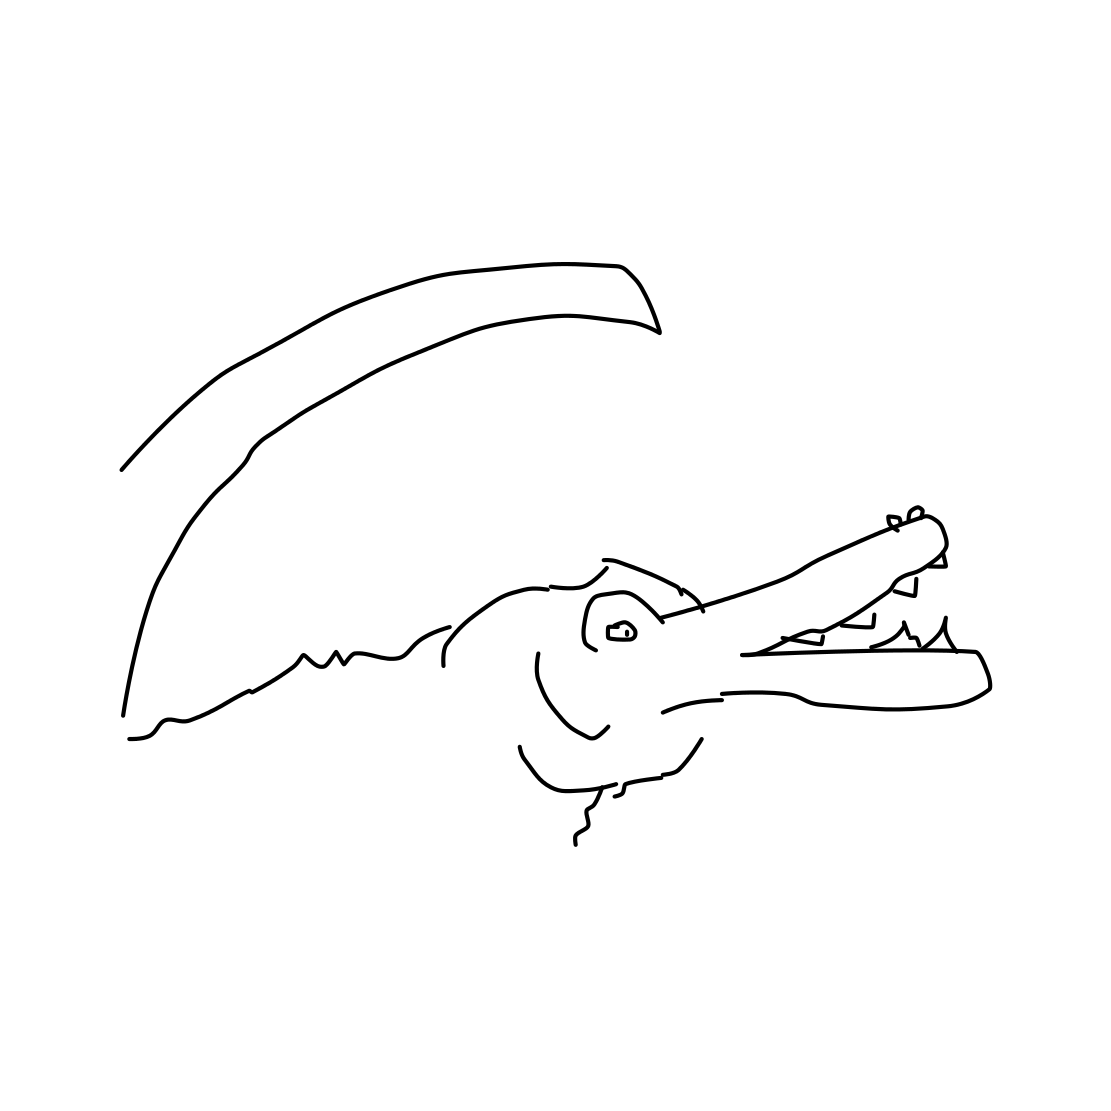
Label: crocodile